Question: I want to do something like:
I am able to do that with dynamic cells, but can't figure it out with static cells
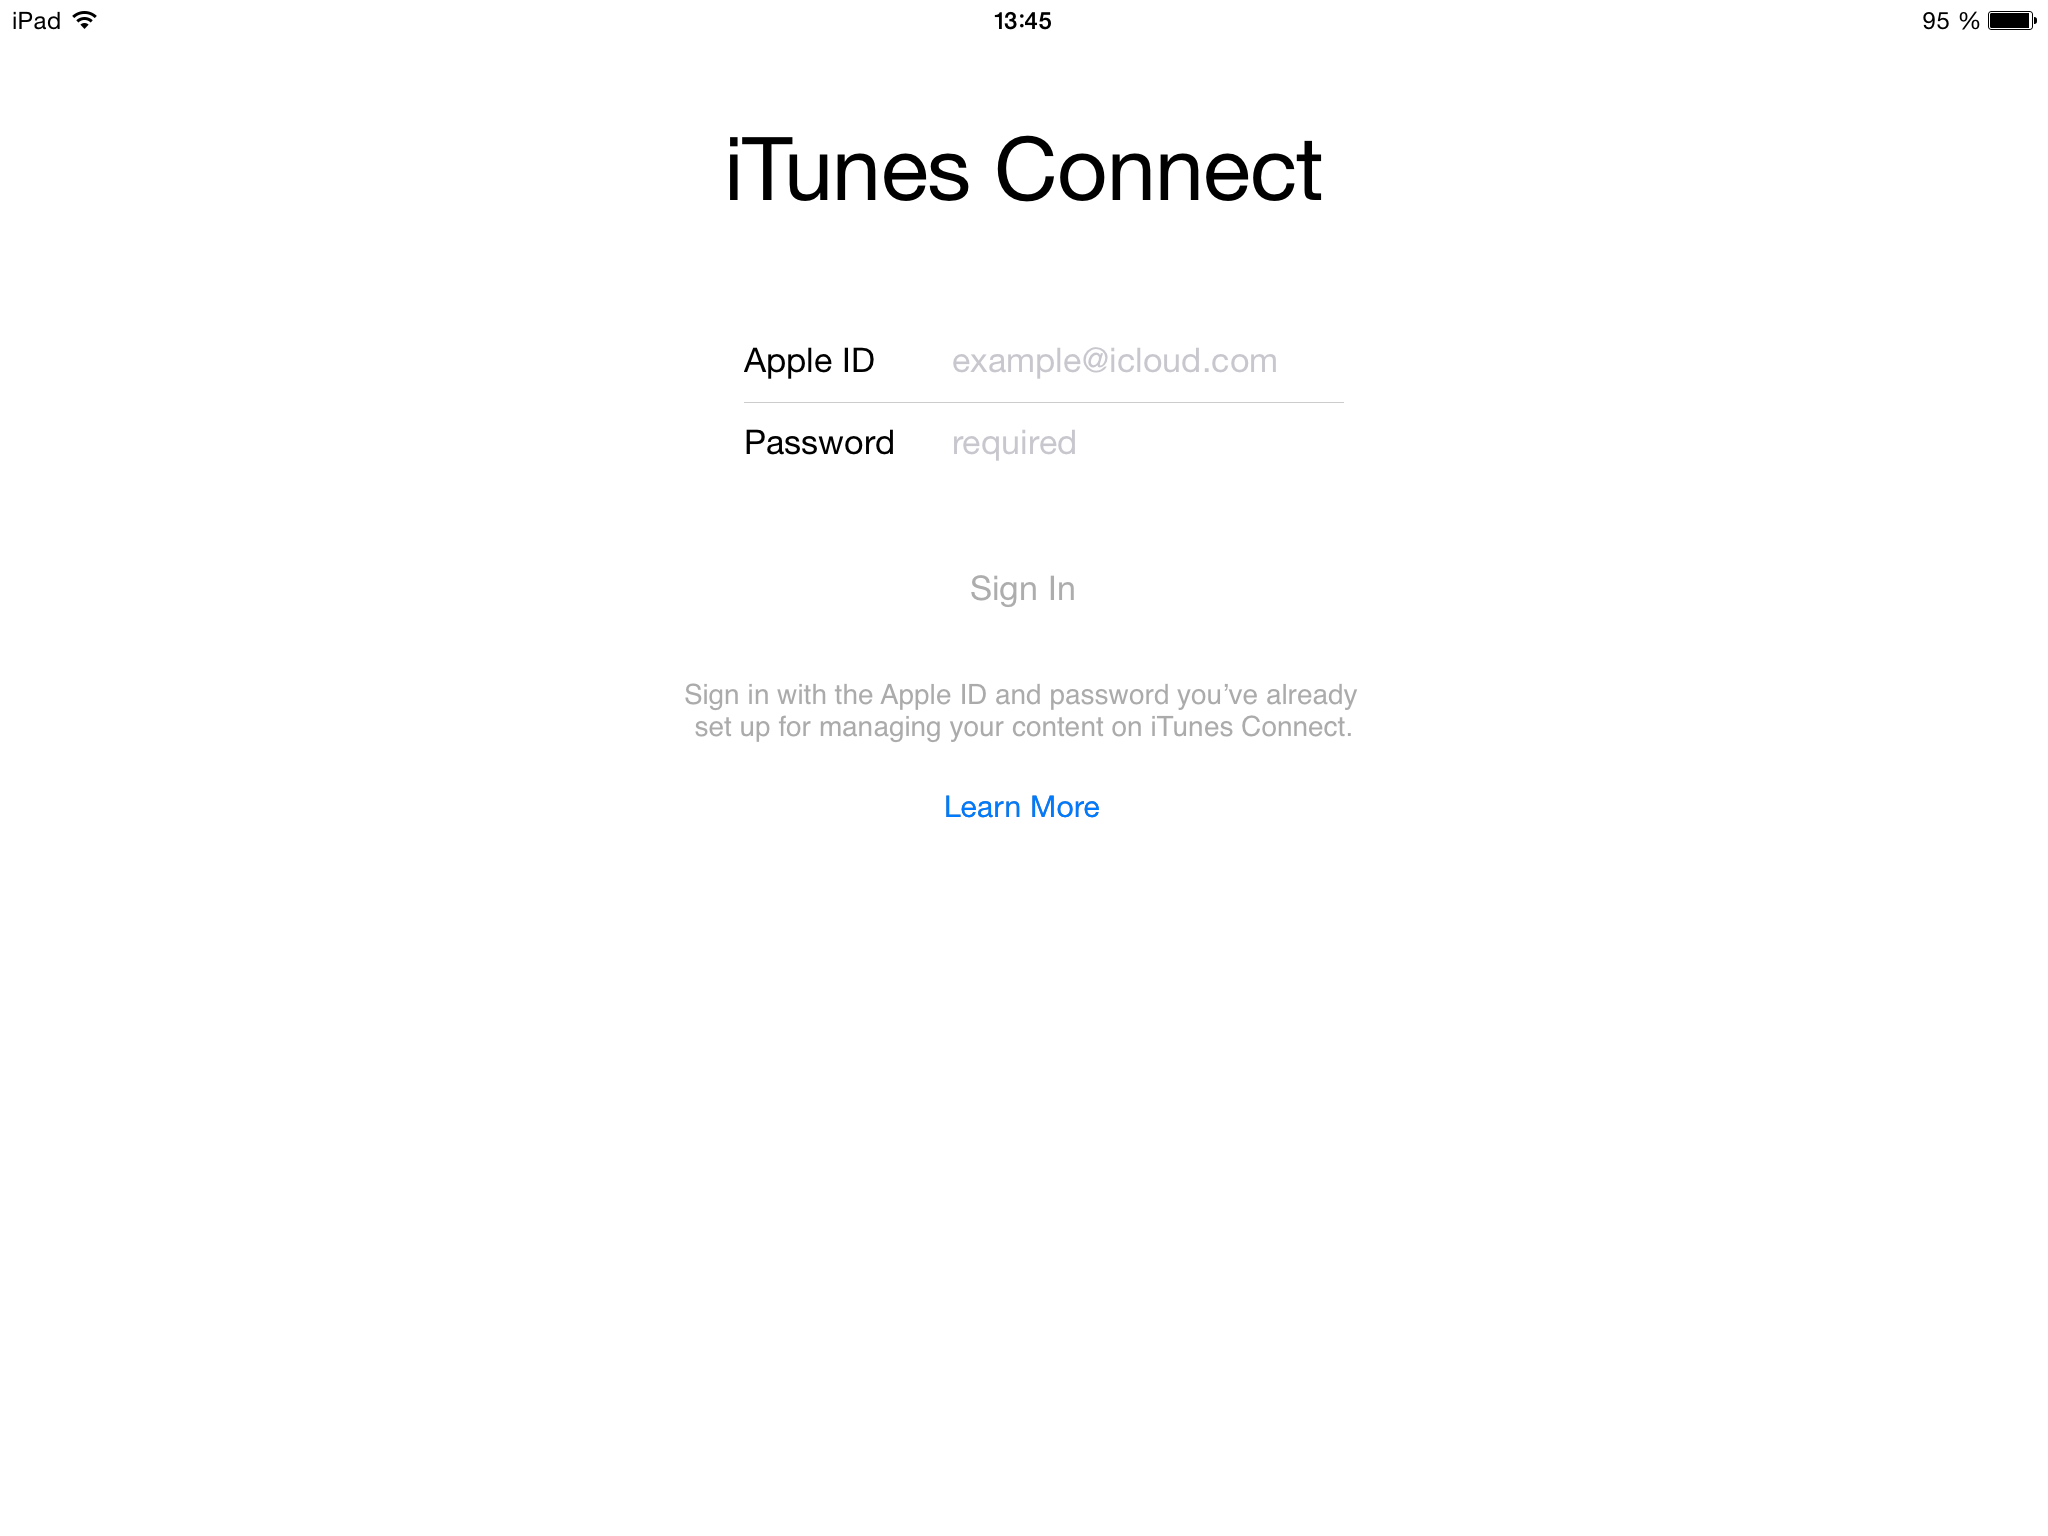
Answer: I subclassed my UITableViewCell, and over-wrote the layoutSubviews method in my subclass:
'''
- (void)layoutSubviews
{
self.bounds = CGRectMake(self.bounds.origin.x,
self.bounds.origin.y,
self.bounds.size.width/3,
self.bounds.size.height);
[super layoutSubviews];
}
'''